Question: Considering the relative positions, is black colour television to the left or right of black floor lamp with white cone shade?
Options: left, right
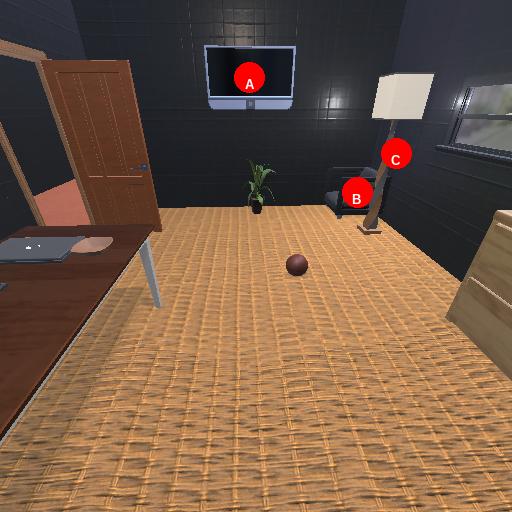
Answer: left